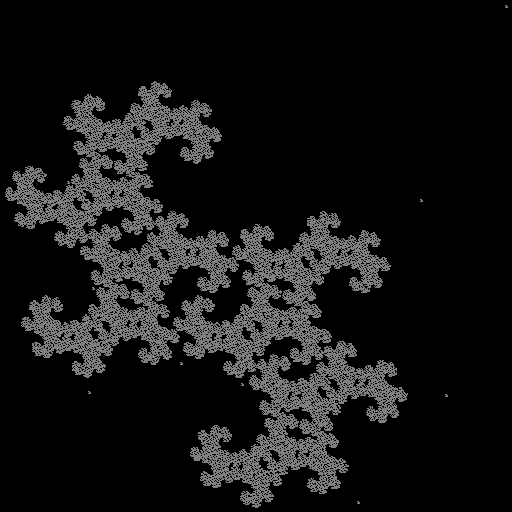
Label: dragon_curve